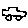
Label: car